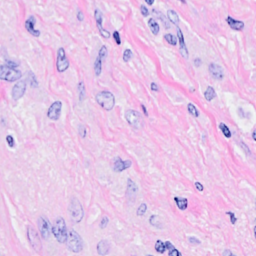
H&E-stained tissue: Breast